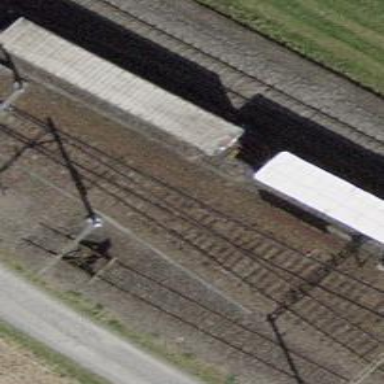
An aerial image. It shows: Railway siding with one electrified track and contact line for powering the train.